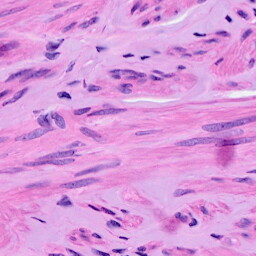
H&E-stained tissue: Ovarian